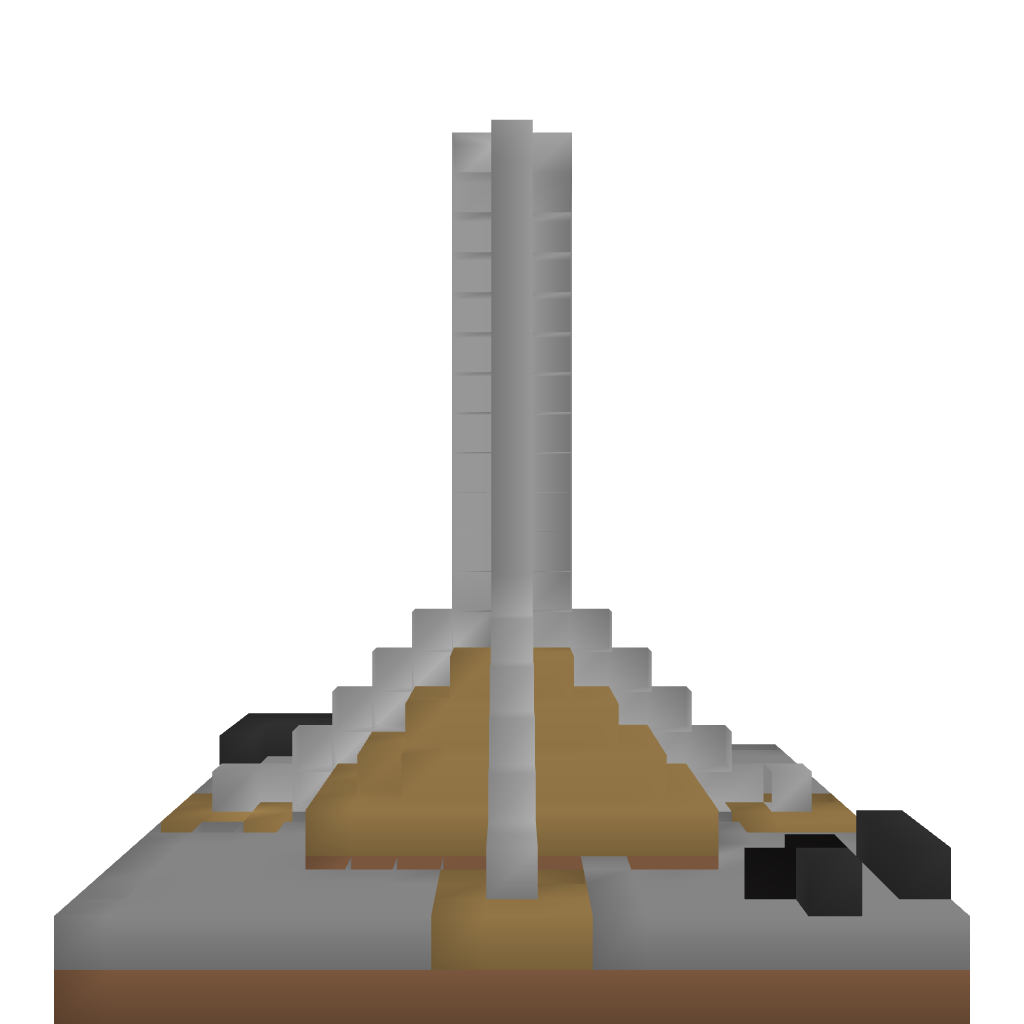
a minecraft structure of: Water fountain!